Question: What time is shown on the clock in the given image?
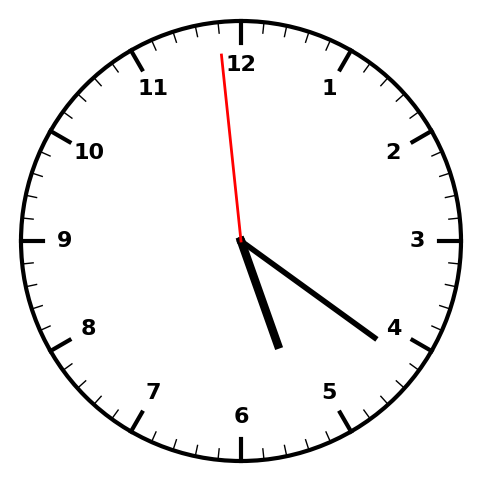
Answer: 05:20:59